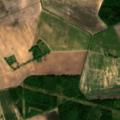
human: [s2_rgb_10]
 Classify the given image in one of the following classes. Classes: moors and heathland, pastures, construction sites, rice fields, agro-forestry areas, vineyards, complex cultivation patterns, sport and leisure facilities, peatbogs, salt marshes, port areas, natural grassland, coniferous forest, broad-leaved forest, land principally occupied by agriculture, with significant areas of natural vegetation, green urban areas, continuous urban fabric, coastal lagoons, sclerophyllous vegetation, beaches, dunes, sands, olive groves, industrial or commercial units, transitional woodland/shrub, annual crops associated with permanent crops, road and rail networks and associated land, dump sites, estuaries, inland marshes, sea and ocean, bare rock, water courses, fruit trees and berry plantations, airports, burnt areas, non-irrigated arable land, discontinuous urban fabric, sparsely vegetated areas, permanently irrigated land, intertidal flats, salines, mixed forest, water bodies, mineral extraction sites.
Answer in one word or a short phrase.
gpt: non-irrigated arable land, broad-leaved forest, mixed forest